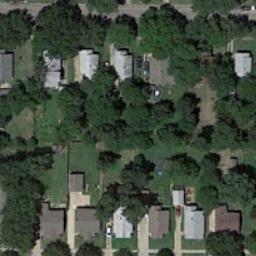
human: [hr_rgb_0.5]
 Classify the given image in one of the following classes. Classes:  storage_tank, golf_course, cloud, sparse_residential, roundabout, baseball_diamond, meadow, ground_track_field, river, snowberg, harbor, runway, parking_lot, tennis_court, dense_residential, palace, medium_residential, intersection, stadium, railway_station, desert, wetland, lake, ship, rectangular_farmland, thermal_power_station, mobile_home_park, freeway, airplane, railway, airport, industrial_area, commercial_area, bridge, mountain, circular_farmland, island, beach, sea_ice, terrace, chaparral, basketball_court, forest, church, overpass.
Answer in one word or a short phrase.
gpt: medium_residential